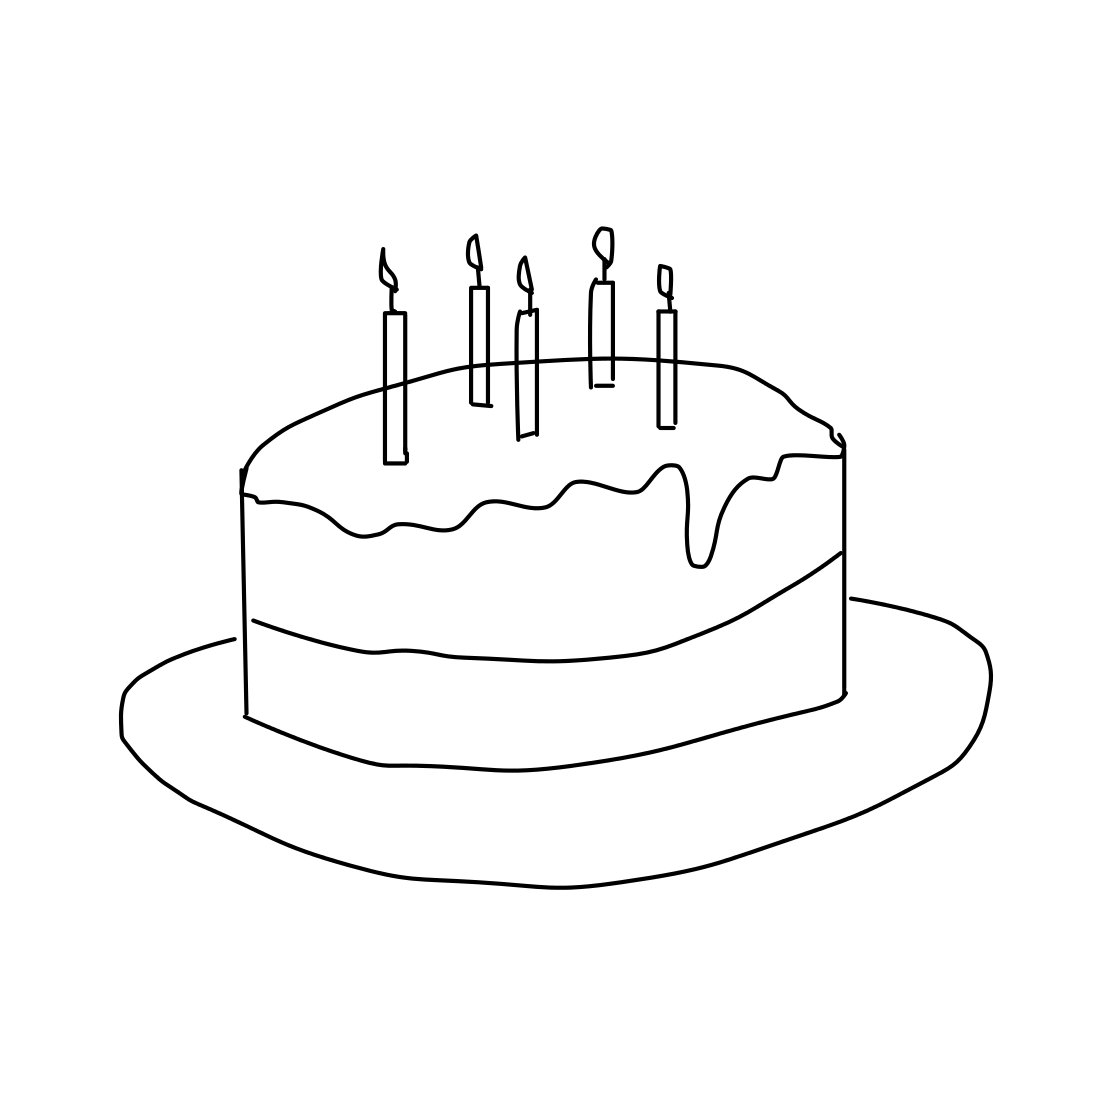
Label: cake